Field crop: maize
Growth stage: 2
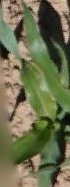
Species: maize